Question: I have converted my existing ExtJS 4.1.3 application to use the Sencha CMD recommended structure and tools. I created the structure first, then put my existing app JS files at the place where the single-page JS app should be located.
I currently access the development version of my application at:
'''
{my-server-side-app-url}/sws/dt/index.jsp
'''
where 'sws' is the <URL>. So far, no problems I believe. Then I run the command:
'''
sencha app build
'''
within my 'app''s directory. This completes with several 'Yui Compressor Warning (Trailing comma is not legal in an ECMA-262 object initializer' warnings, but no errors. So I the 'index.jsp' page (which uses 'all-classes.js' file, which receives the concatenated output of the 'app build' command above) at URL:
'''
{my-server-side-app-url}/sws/build/dt/production/index.jsp
'''
The issue occurs when 'all-classes.js' attempts to load several files which . These include the controllers which are specified in .
Why are these files not being concatenated in 'all-classes.js'? Below is a screenshot of Chrome attempting to load them from 'all-classes.js', and of course not finding them.

Tried to tweak my 'app.js' to the controllers via <URL>, but to no avail.
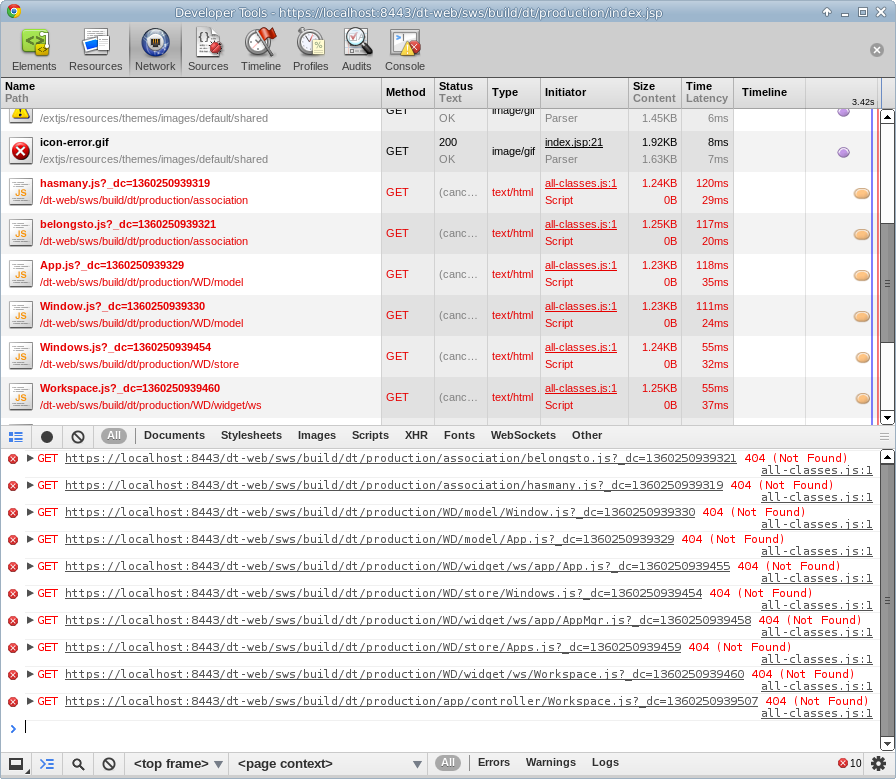
Answer: Try to include all classes you need inside <URL> section of your 'app.js'.
Note, that if controller is requiring some views, you may omit that view in require section of 'app.js', since it will be included anyway when sencha tool will be parsing your controller.
Try to use full paths when adding files to 'uses'/'requires' section of 'app.js'. That is, write 'MyApp.controller.pages.Home' or 'MyApp.store.users.List' but now 'pages.Home' or 'users.List'.
You can use '-before-build' and '-after-build' Ant targets to modify your app.js just before sencha tool's YUI minimizer phase start.
In my case I ended up with searching for all controllers inside 'app/controller' folder and adding their names to 'uses' section of 'app.js'. For it that was enough, since other needed classes were required from within my controllers.
In order to be able to find uses section of app.js, I've used special comment
'''
/*ant-generated-content-start*/ /*ant-generated-content-end*/
'''
My 'app.js'
'''
Ext.application({
name: 'MyApp',
appFolder: 'app',
controllers: [
"main.App"
],
uses: [
/*ant-generated-content-start*/ /*ant-generated-content-end*/
],
autoCreateViewport: true,
});
'''
My 'build.xml'
'''
<?xml version="1.0" encoding="utf-8"?>
<project name="MyApp" default=".help">
<import file="${basedir}/.sencha/app/build-impl.xml"/>
<target name="-before-build">
<echo message="Collecting all controllers in application class property ... "/>
<fileset id="app_controllers" dir="${app.dir}/app/controller" casesensitive="yes">
<include name="**/*.js"/>
</fileset>
<pathconvert pathsep="," property="app_controller_names" refid="app_controllers" targetos="unix">
<chainedmapper>
<globmapper from="${app.dir}/app/*" to="${ant.project.name}/*" casesensitive="no" handledirsep="yes"/>
<chainedmapper>
<regexpmapper from="^(.*)\.js$$" to='""'/>
<filtermapper>
<replacestring from="/" to="."/>
<replacestring from="" to="."/>
</filtermapper>
</chainedmapper>
</chainedmapper>
</pathconvert>
<echo message="Collected controllers: ${app_controller_names}"/>
<echo message="Injecting into app.js ..."/>
<replaceregexp file="${app.dir}/app/app.js"
match="/\*ant-generated-content-start\*/(.*)/\*ant-generated-content-end\*/"
replace="/*ant-generated-content-start*/ ${app_controller_names} /*ant-generated-content-end*/"
byline="true"
/>
</target>
<target name="-after-build">
<echo message="Reverting to original app.js ..."/>
<replaceregexp file="${app.dir}/app/app.js"
match="/\*ant-generated-content-start\*/(.*)/\*ant-generated-content-end\*/"
replace="/*ant-generated-content-start*/ /*ant-generated-content-end*/"
byline="true"
/>
</target>
</project>
'''